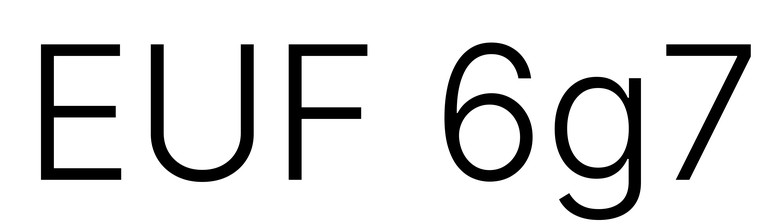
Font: Inter_Light